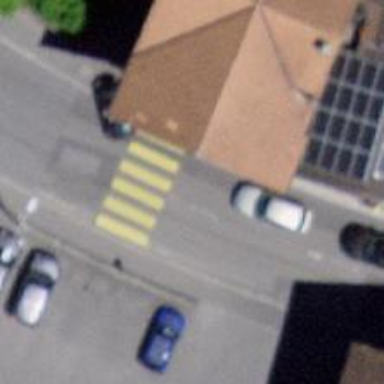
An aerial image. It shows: Uncontrolled zebra crossing on the road.